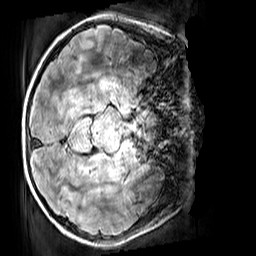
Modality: FLAIR
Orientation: axial
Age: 9
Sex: male
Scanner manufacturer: siemens
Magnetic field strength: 3 T
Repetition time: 5 s
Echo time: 0.388 s